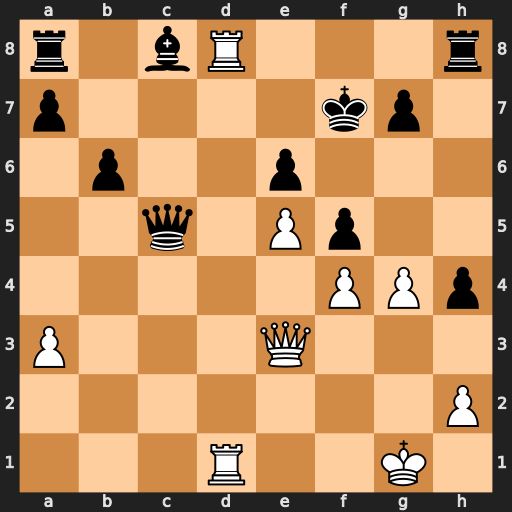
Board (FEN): r1bR3r/p4kp1/1p2p3/2q1Pp2/5PPp/P3Q3/7P/3R2K1
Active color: w
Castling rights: -
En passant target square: -
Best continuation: Qxc5 bxc5 Rxh8